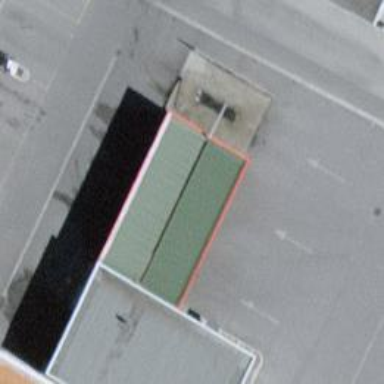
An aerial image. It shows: Car wash facility.